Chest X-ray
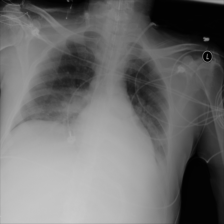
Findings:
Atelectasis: negative
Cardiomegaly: negative
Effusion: negative
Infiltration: negative
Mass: negative
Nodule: negative
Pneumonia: negative
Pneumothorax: negative
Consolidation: negative
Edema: negative
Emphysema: negative
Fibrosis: negative
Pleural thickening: negative
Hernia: negative